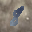
Label: 8